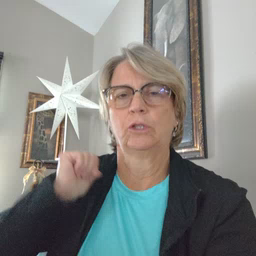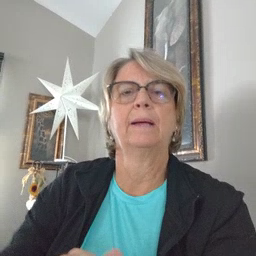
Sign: jacket